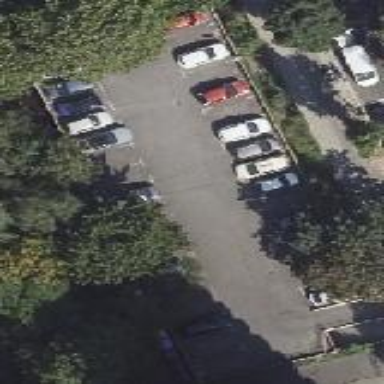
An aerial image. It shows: Multi-storey parking building with asphalt surface.